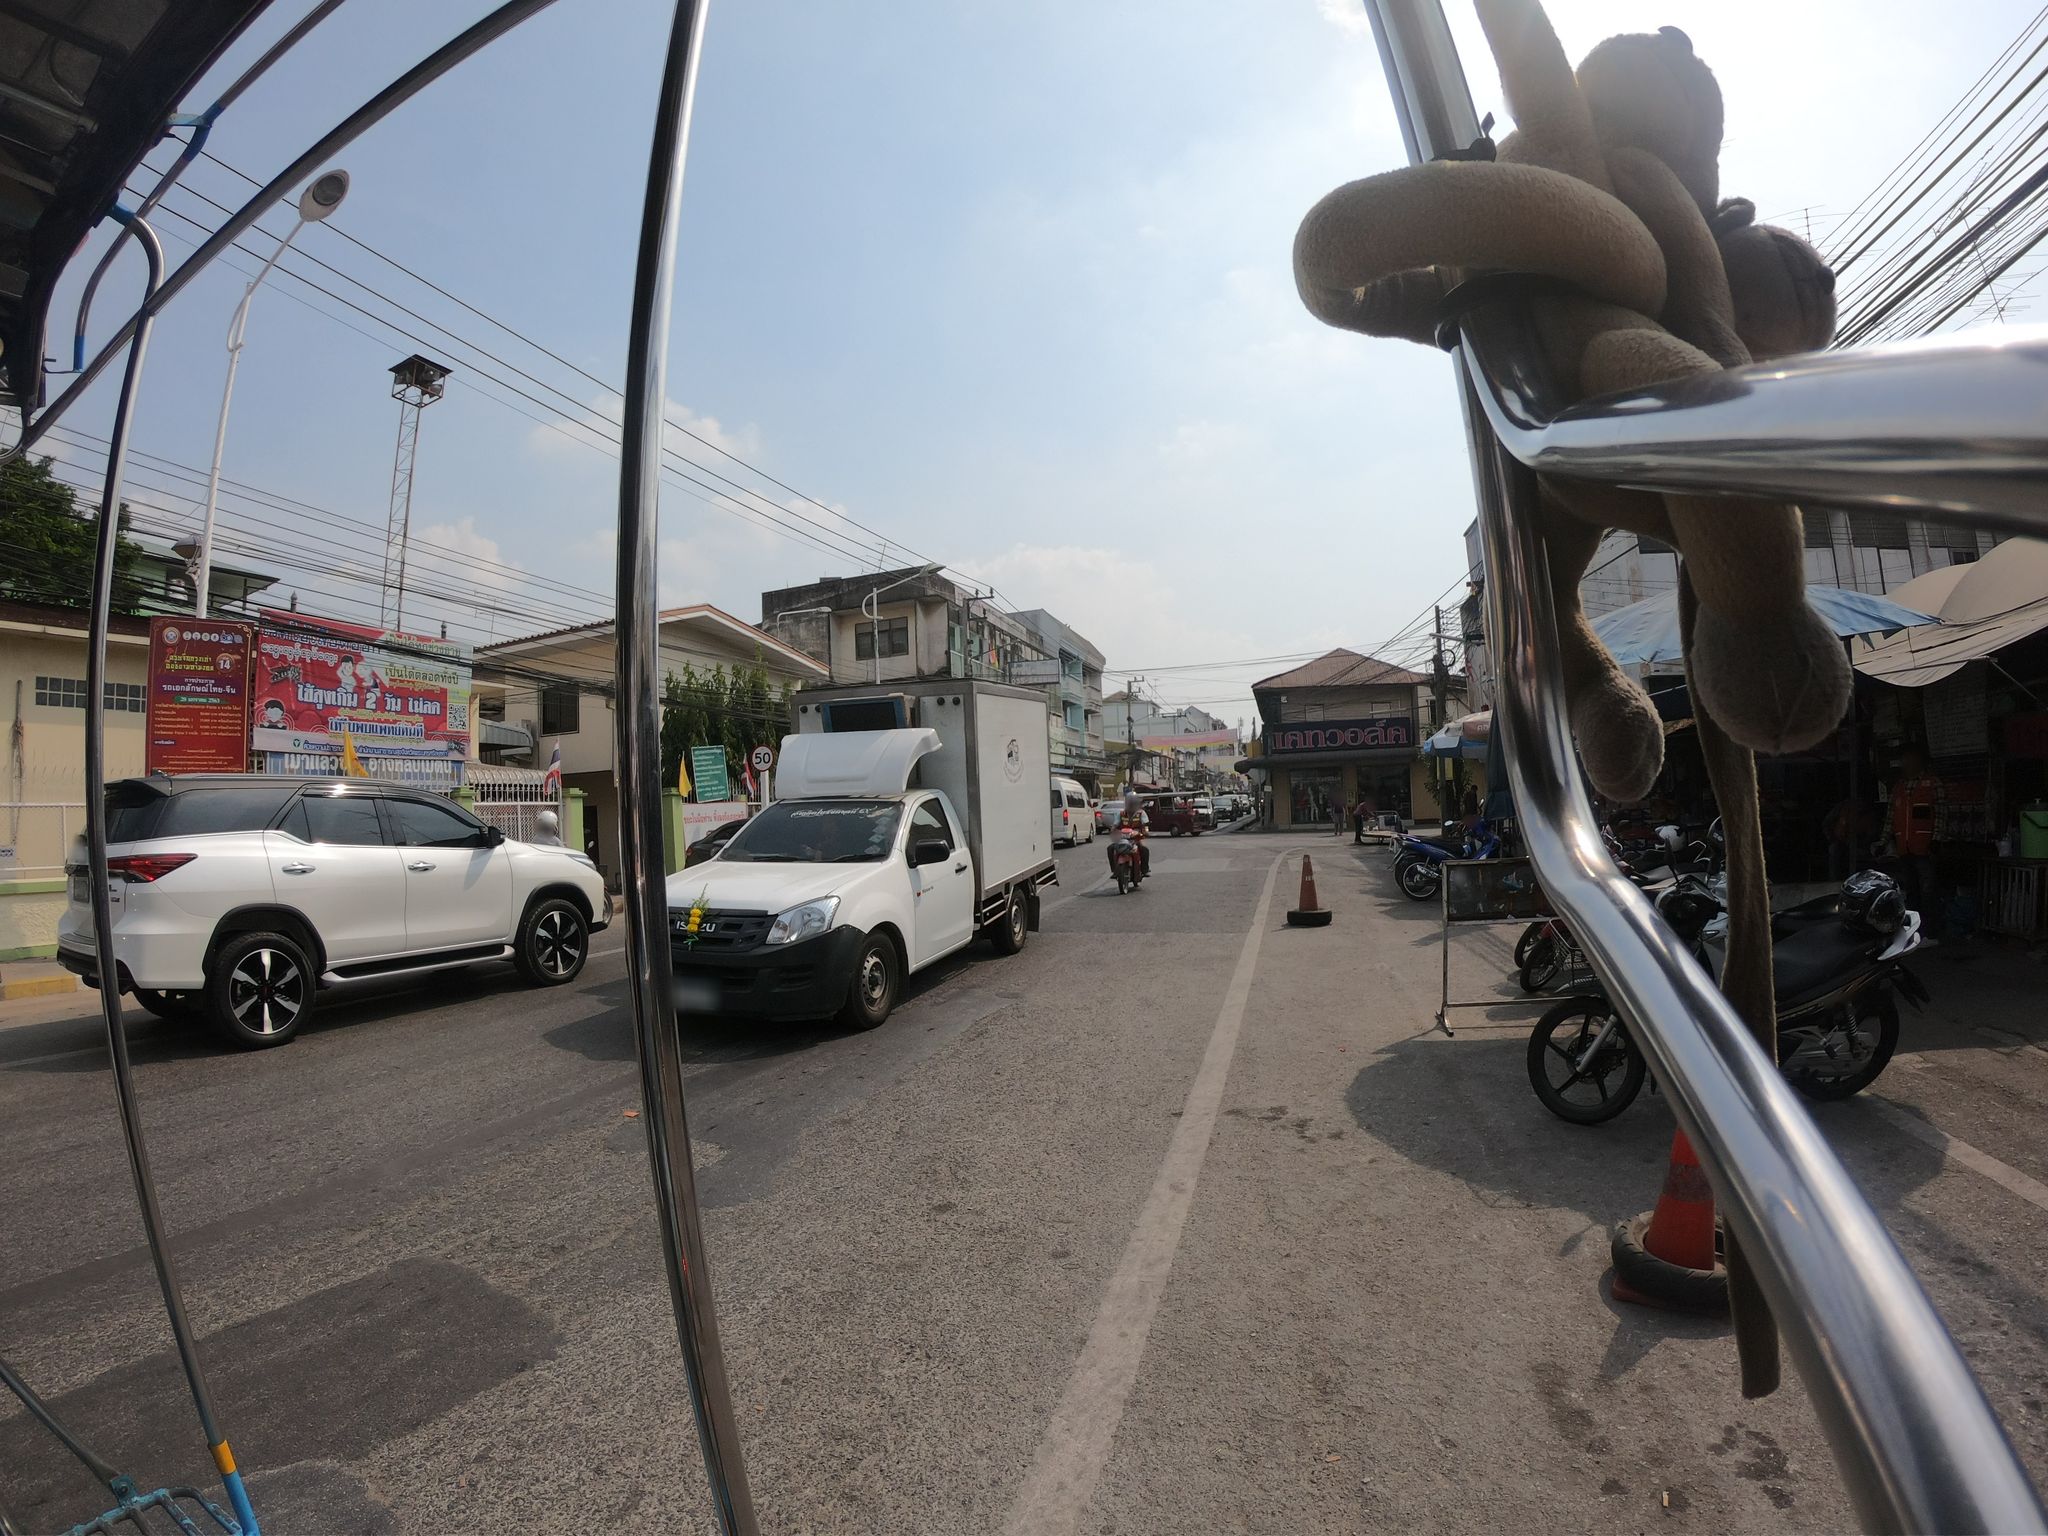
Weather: clear
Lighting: day
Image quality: good
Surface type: walking surface
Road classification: footway
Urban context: semi-dense urban cluster
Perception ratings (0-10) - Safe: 2.69, Lively: 7.98, Beautiful: 2.86, Boring: 4.68, Depressing: 8.64, Wealthy: 3.84